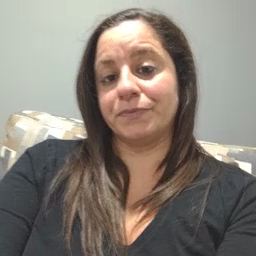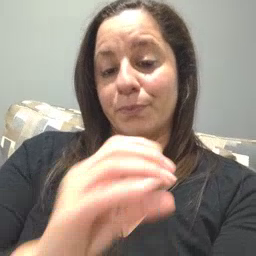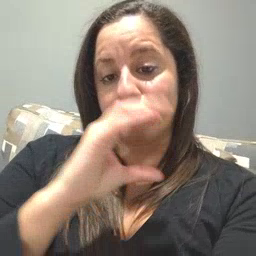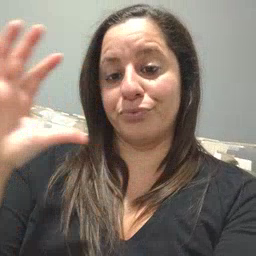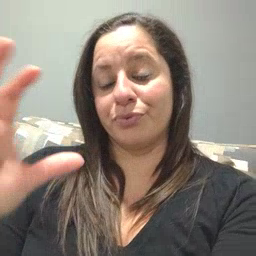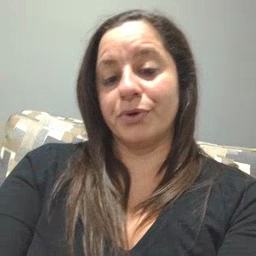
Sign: balloon